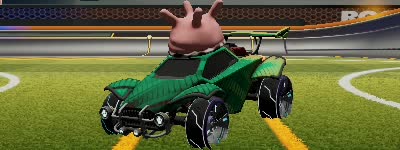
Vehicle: octane